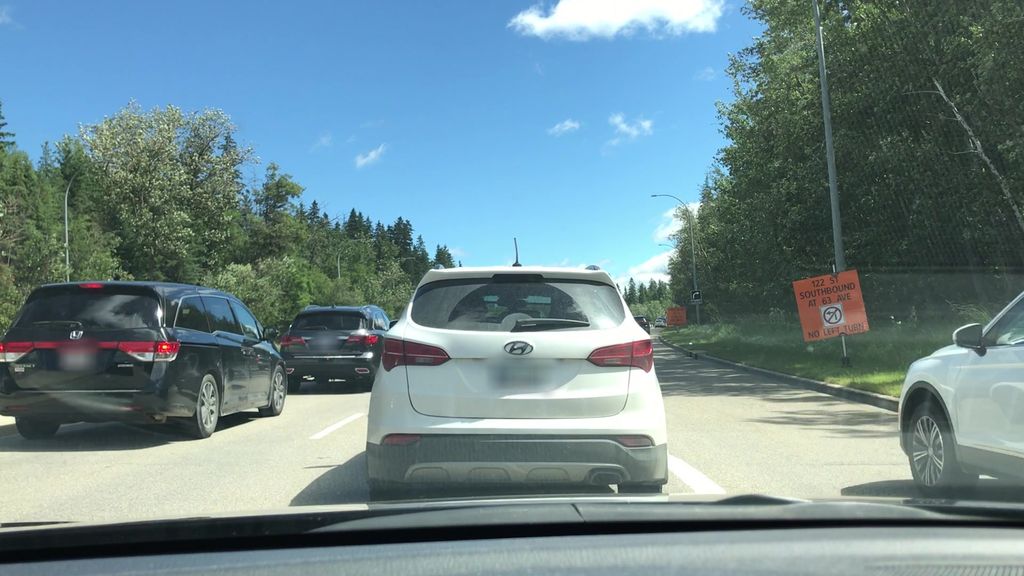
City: edmonton